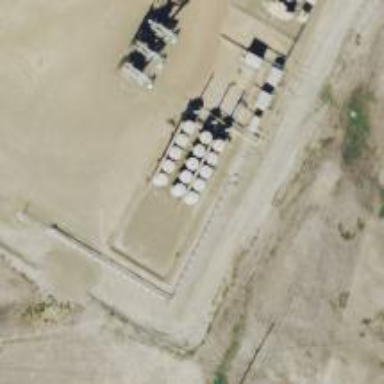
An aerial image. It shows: Storage tank that is man-made.